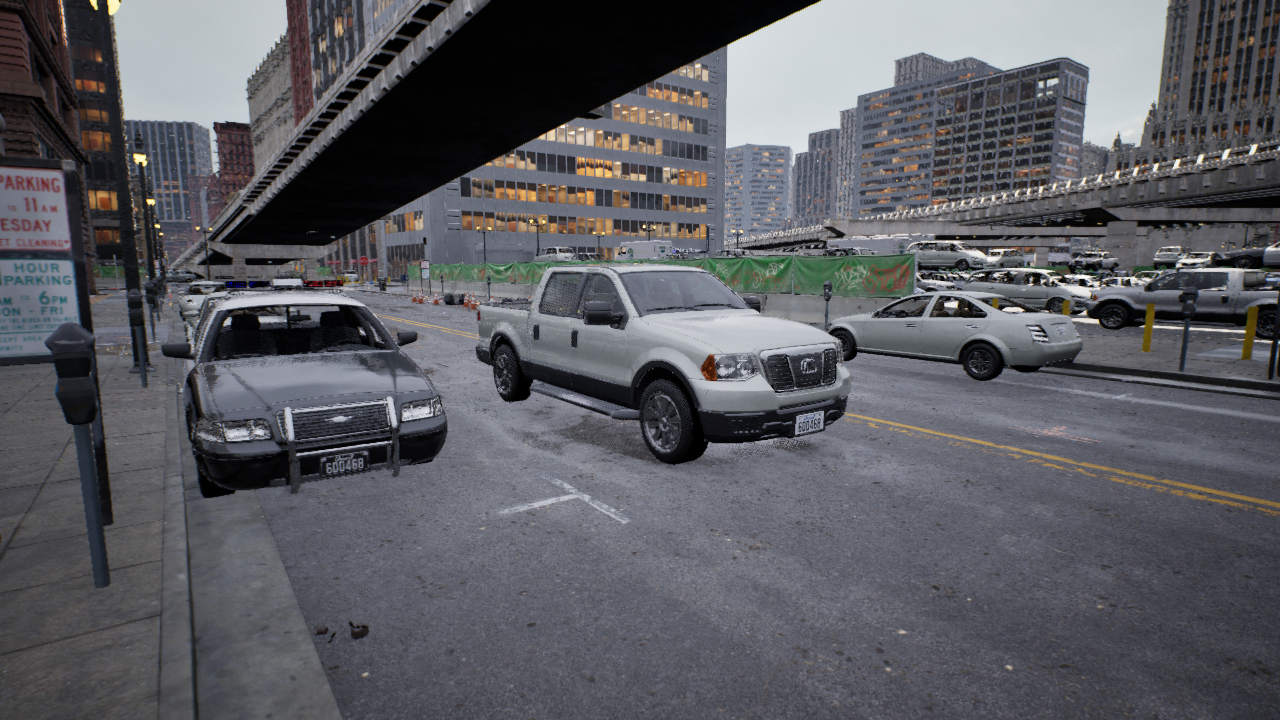
Venue: downtown
Lighting: clear day
Vehicle rig: pickup